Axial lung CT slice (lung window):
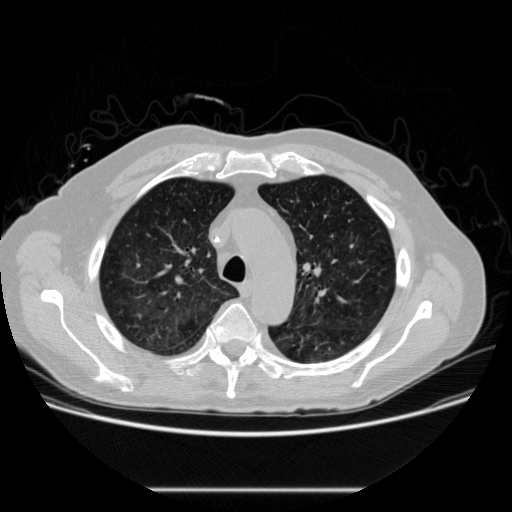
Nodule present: no